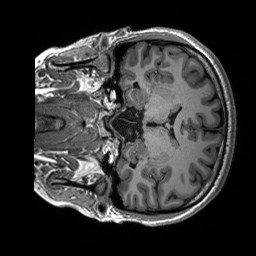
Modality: T1w
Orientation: coronal
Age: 23
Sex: female
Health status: healthy
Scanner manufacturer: siemens
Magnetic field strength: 3 T
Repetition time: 2.53 s
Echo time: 0.00227 s